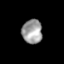
Tissue: skin
Cell type: Epithelial cells
Senescence score: 0.1513
Nuclear area (px): 478
Mean DAPI intensity: 157.178